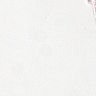
Metastatic tissue present: no